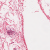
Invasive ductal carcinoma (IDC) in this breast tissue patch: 0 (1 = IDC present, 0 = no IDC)